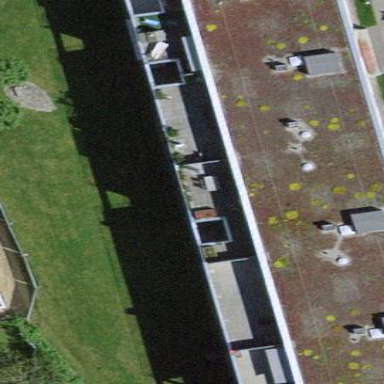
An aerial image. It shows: Flat-roofed building.